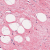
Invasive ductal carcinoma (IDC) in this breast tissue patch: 0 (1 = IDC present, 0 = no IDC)